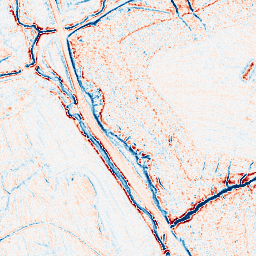
Category: edge_preserving
Decomposition family: anisotropic_diffusion
Decomposition parameters: iterations: 10
kappa: 30
gamma: 0.1
Upsampling method: cubic_mitchell
Upsampling parameters: scale: 8
Upsampling scale: 8